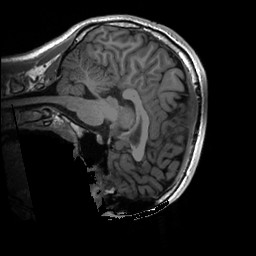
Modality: T1w
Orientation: sagittal
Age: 19
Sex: male